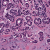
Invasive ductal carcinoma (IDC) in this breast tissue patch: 1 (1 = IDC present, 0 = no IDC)